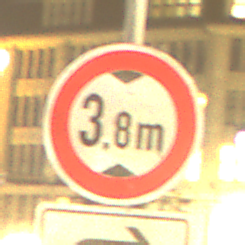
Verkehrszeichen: TatsaechlicheHoehe
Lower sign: RichtungsangabeDurchPfeile5
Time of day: Night
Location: Outdoor (Urban)
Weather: Overcast
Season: NotSpecified
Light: Artificial